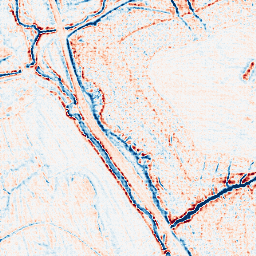
Category: edge_preserving
Decomposition family: anisotropic_diffusion
Decomposition parameters: iterations: 10
kappa: 100
gamma: 0.15
Upsampling method: sinc_hamming
Upsampling parameters: scale: 4
kernel_size: 4
Upsampling scale: 4